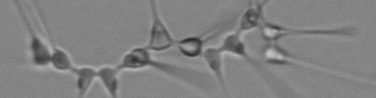
Label: Asterionellopsis_glacialis